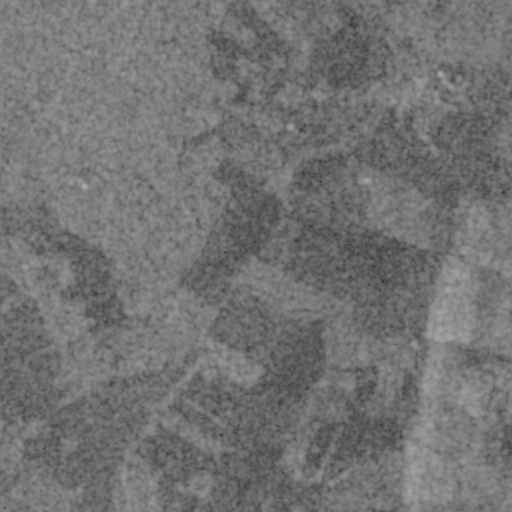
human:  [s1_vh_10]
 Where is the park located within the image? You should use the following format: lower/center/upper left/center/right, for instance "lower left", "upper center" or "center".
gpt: The park is located in the upper right of the image.
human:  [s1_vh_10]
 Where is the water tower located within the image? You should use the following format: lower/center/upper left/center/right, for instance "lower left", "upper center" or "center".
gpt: The water tower is located in the upper center of the image.
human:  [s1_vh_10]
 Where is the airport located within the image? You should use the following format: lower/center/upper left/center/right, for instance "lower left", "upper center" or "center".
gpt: There is no airport in the image.

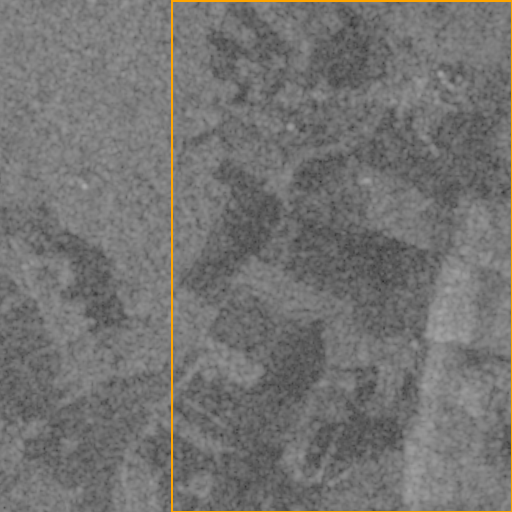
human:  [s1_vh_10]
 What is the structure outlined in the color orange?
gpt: The structure outlined in orange is a crop field.
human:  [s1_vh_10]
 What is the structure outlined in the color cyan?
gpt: There is no cyan outline.